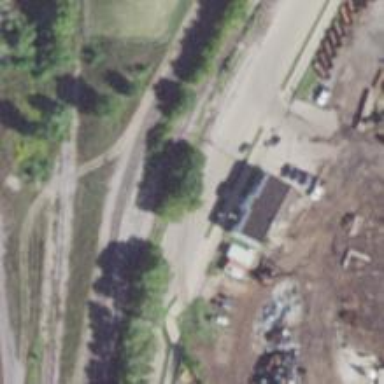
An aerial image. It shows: Rail spur service.